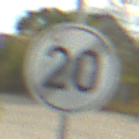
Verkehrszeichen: EndeGeschwindigkeit20
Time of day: MorningAfternoon
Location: Outdoor (RoadRail)
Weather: PartlyCloudy
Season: NotSpecified
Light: Natural